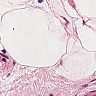
Metastatic tissue present: no